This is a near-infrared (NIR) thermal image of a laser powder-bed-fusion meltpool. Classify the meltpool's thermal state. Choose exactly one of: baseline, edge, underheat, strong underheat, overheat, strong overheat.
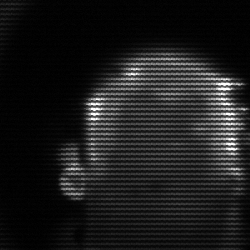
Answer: baseline